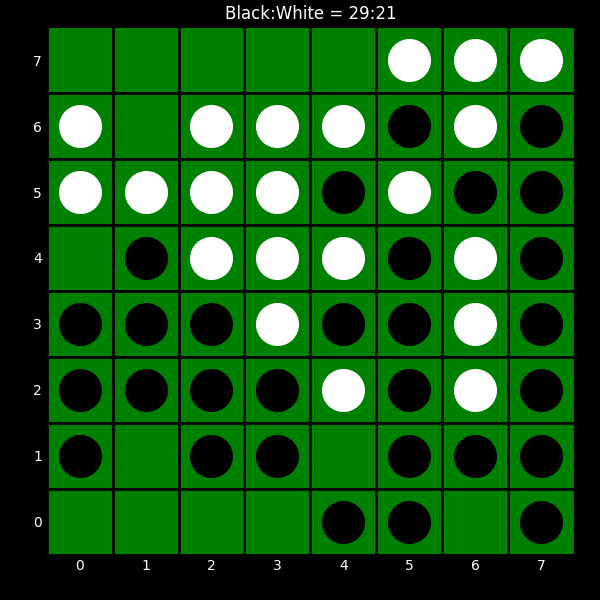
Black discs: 29
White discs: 21